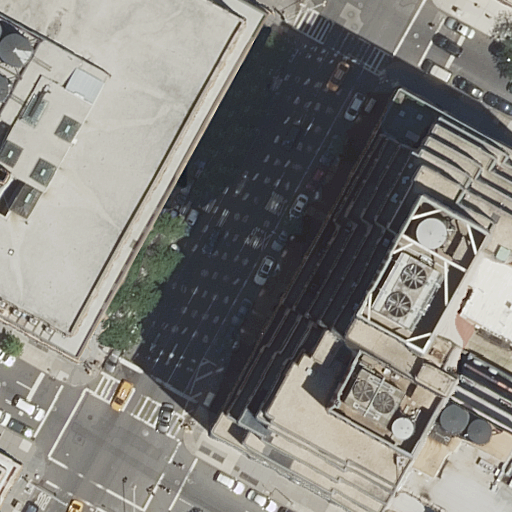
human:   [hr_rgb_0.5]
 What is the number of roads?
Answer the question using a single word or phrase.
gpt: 3

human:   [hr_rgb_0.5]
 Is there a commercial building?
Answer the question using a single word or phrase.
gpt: no

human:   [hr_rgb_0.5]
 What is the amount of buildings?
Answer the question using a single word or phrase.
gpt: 7

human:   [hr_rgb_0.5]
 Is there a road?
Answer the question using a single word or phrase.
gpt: yes

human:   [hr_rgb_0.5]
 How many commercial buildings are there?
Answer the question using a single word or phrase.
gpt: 0

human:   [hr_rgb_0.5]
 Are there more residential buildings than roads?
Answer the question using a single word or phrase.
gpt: yes

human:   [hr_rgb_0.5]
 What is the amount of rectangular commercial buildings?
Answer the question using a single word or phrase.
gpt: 0

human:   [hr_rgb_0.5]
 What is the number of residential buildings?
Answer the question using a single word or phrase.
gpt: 7

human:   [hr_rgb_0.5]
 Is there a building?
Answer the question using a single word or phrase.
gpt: yes

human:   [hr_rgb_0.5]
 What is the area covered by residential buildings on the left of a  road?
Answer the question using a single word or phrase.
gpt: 986m2

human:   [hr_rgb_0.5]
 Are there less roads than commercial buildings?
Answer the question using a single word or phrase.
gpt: no

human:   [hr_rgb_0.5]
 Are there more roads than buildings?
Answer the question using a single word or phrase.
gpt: no

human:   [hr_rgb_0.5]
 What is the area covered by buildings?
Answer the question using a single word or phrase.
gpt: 4386m2

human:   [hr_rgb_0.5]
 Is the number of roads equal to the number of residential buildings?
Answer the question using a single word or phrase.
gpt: no

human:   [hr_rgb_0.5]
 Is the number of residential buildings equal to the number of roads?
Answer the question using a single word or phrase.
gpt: no

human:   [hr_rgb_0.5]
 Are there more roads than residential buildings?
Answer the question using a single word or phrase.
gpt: no

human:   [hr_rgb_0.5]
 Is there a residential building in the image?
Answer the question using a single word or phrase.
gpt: yes

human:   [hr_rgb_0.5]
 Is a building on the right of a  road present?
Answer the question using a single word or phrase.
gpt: yes

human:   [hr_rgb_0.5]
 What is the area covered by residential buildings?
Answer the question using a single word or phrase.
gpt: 4386m2

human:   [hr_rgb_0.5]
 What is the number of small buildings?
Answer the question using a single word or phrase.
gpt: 1

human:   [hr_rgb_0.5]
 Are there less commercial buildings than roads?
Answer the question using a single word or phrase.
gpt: yes

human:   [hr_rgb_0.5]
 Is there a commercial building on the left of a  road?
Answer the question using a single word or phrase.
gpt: no

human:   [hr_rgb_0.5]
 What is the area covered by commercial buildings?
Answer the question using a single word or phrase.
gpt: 0m2

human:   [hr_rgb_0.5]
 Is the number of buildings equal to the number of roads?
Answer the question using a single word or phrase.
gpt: no

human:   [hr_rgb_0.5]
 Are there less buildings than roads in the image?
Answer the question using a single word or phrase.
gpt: no

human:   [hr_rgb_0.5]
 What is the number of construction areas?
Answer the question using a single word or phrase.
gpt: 0

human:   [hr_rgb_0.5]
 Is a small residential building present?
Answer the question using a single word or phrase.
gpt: yes

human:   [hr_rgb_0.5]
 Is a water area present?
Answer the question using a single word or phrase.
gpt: no

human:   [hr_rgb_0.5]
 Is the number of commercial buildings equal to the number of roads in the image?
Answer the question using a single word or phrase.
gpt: no

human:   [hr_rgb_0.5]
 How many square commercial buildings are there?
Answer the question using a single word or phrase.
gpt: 0

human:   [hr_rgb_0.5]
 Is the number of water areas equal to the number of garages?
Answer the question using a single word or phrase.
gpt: yes

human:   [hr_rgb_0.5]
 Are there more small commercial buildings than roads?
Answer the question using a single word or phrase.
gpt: no

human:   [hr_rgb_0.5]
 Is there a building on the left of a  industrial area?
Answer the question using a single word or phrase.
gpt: no

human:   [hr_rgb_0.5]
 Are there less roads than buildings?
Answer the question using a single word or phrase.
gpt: yes

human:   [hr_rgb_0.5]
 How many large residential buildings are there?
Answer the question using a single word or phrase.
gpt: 4

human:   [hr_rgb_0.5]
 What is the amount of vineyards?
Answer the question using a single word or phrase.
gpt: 0

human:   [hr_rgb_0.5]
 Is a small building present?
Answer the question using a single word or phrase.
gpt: yes

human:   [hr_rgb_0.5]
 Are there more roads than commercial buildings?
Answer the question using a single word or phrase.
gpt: yes

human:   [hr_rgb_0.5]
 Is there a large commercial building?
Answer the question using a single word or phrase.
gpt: no

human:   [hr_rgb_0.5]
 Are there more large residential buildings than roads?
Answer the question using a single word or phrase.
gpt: yes

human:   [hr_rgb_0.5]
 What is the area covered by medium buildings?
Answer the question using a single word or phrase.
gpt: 295m2

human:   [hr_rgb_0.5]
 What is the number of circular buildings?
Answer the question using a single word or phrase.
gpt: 0

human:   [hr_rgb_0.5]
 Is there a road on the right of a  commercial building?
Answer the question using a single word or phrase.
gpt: no

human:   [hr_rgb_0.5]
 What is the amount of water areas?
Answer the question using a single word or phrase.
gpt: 0

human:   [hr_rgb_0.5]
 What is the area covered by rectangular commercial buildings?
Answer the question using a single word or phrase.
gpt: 0m2

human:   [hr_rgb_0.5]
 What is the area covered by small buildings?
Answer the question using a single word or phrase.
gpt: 93m2

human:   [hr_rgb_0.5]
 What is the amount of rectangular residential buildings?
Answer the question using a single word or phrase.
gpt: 4

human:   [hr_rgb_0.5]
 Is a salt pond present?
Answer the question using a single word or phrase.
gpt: no

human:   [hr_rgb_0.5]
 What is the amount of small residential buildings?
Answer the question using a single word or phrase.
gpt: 1

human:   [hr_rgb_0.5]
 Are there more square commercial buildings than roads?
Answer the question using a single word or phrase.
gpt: no

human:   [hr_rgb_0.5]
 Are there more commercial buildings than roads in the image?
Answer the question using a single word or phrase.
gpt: no

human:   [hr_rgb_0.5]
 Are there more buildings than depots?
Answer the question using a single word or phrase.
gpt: yes

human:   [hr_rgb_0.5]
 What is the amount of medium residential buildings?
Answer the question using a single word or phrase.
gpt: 2

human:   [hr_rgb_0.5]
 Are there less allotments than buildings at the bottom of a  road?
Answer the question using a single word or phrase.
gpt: yes

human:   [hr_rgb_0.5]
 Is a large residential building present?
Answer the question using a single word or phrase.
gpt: yes

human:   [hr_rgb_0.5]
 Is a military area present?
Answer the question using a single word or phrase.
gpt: no

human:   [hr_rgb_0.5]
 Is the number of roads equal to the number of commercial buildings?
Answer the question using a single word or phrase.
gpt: no

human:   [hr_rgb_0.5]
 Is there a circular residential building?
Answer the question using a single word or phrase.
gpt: no

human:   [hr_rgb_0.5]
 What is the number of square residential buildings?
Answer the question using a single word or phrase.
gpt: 0

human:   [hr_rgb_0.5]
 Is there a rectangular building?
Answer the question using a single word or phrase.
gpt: yes

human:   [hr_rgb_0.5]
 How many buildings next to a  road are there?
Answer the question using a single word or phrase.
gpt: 7

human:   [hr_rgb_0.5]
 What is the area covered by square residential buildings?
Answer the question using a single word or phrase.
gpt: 0m2

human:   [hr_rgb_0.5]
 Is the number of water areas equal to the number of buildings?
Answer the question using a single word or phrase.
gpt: no

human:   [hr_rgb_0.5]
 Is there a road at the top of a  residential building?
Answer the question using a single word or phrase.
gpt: yes